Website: macys
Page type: account-selection
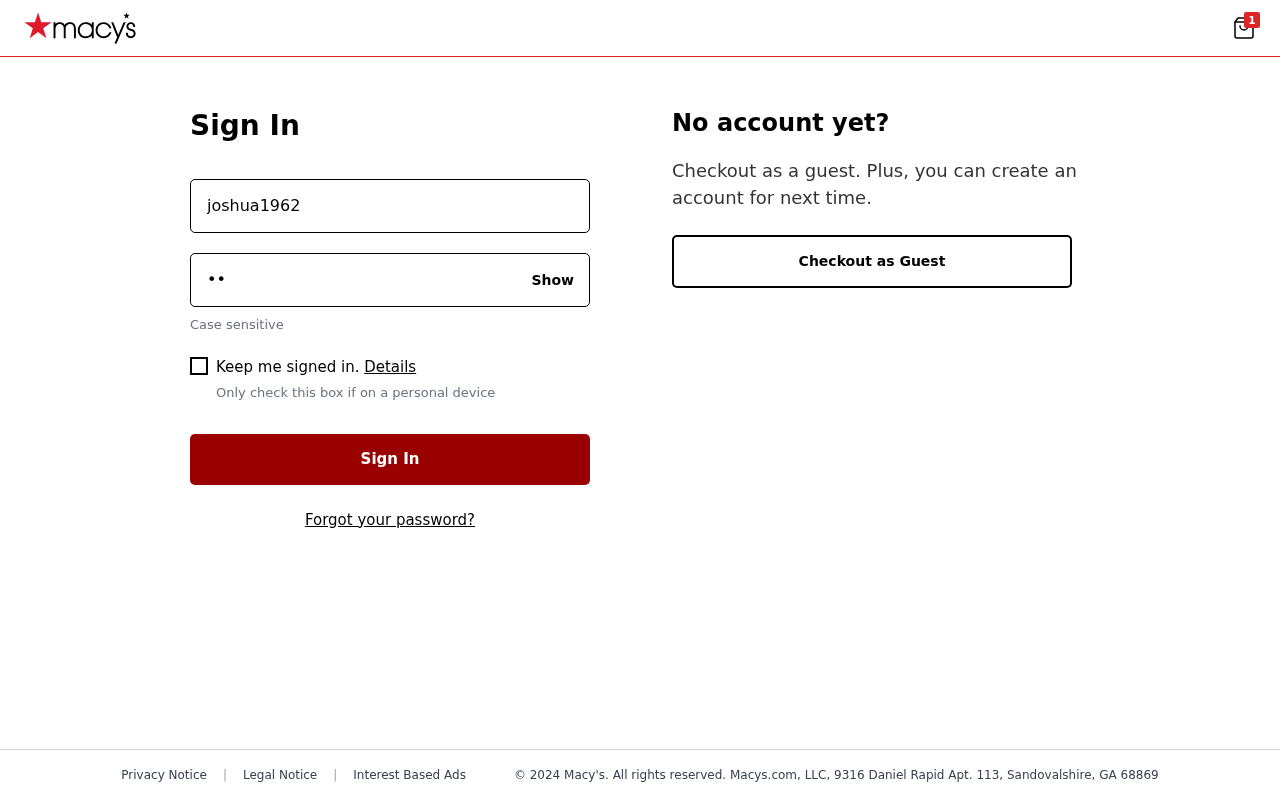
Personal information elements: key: PII_LOGIN_USERNAME
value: joshua1962
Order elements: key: ORDER_NUM_ITEMS
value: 1